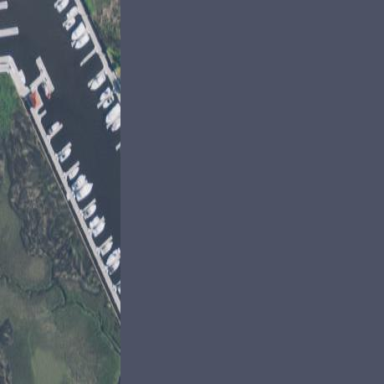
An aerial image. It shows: Marina on the dock by the waterway.